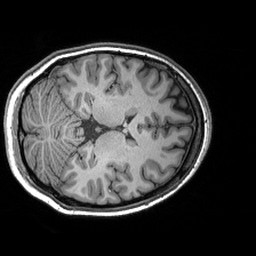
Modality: T1w
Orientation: axial
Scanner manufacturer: siemens
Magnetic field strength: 3 T
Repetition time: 2.53 s
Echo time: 0.00288 s